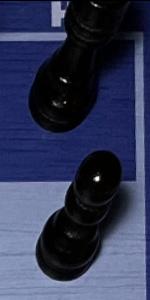
Label: Pawn_Black